Question: I have a web api 2.0 application and I have to post data of a form.. Here my js code:
'''
(function (angular) {
var public_area = angular.module("public-area", ['ngResource']);
public_area.factory("MyService", function ($resource) {
return {
my_controller: $resource("/api/MyHttpControllerTest/")
};
});
public_area.controller("MyController", function ($scope, MyService) {
$scope.getPlans = function ()
{
var pianiTariffari =
new MyService
.my_controller
.query({
customerType: $scope.customerType
}, isArray = true);
}
$scope.sendInvitation = function ( )
{
var invitation =
new MyService
.my_controller(
{
request: {
CustomerType: "test"
}
});
invitation.$save();
}
});
})(angular);
'''
How you can see, I have a controller.. and two function, 1 in GET and 1 in POST...
I see you also the server side controller
'''
public FillFormPresentaUnAmicoResponse GetPromozioni(string customerType)
{
...
}
[HttpPost]
public PresentaUnAmicoResponse InvitaAmico(PresentaUnAmicoRequest request)
{
...
}
'''
Where the class PresentaUnAmicoRequest is
'''
public class PresentaUnAmicoRequest
{
public string CustomerType { get; set; }
}
'''
The GET function works correctly! But the POST not...
In the post I receive a valid instance of the "request", bu the property inside it is NULL...
The really strange thing to me is that if I call the Post method in this way:
'''
var invitation = new MyService.my_controller(undefined);
invitation.$save();
'''
server side, the "request" is instanced.. I expected "request = null" instead..
Can anyone help me?
Thank you
UPDATE:

If I understood, I need always the same object to stick REST principles. So, according to spike's example I believe I have to create an object similar to this:
'''
public class Promos
{
public string CustomerType{ get; set; }
public List<string> PromoPerCustomerType{ get; set; }
}
public class PresentaAmico
{
public Promos Promozioni { get; set; }
public string Name{ get; set; }
public string Surname { get; set; }
...
}
'''
And my Rest service should be like this
'''
[HttpGet]
public PresentaAmico Get(string customerType)
{
...
}
[HttpPost]
public void Save(PresentaAmico myForm)
{
...
}
'''
Is it correct?
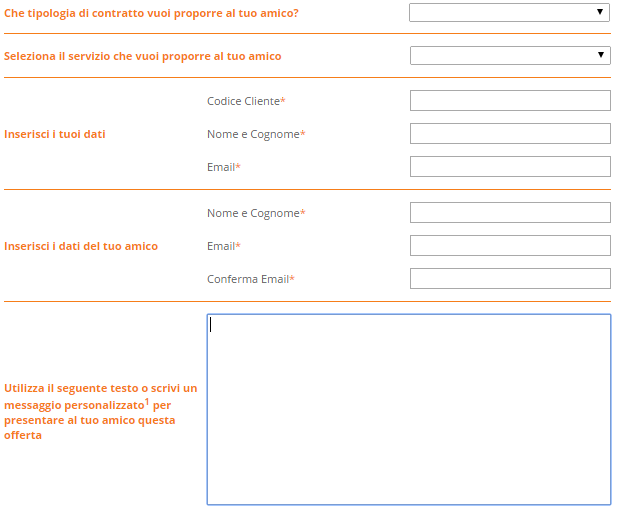
Answer: IMHO This is not the way the $resouce is works at its best and that's because you're not really sticking to REST principles. The idea of $resource, is to get an object, modify it and then $save it again, which maps to a GET and POST calls in which the object that comes back and is being sent, are the same.
You are GETting an FillFormPresentaUnAmicoResponse and POSTing another type of object, namely a PresentaUnAmicoResponse.
Which of course could start the whole discussion whether you are using REST as it would work with WebAPI: namely a resource, which you modify by mapping the HTTP verbs on it ( GET/POST etc. ) Your controller doesn't really stick to those rules since you send different types of objects over the wire.
So I would actually recommend 2 controllers, one for each of your types: FillFormPresentaUnAmicoResponseController and a PresentaUnAmicoResponseController. I would also reconsider the naming in this case - there's no need in the 'response' suffix.
'''
var presenta = $resource('/presentaunamicoresponse/:id', { id:'@id'});
// The id doesn't make any sense here - which should raise the question on
// whether these stuff is really suitable for REST or whether you are really
// doing a remote procedure call, but OK.
presenta.CustomerType = 'Whatever';
presenta.$save();
'''
I think this is how it would work. You would have to stick it in your factory though for consistency. But as you can see in the docs ( <URL> method on it.